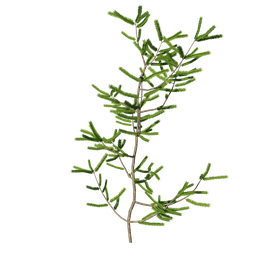
Label: nature